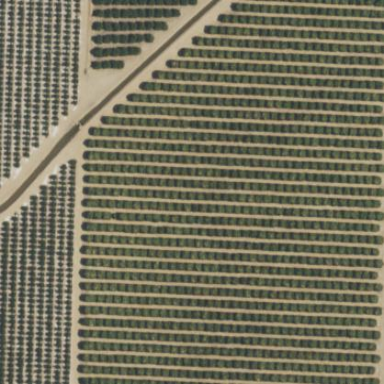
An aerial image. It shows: Orange orchard with rows of vibrant orange trees.